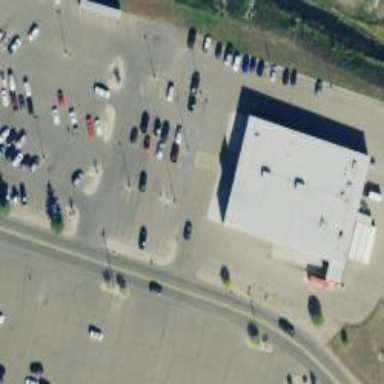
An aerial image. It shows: Parking area.